Question: See plot here:

(from <URL>
How do I reproduce both the upper and lower portion of the barplot using ggplot2?
For example, I can produce the upper portion with
'''
ggplot(data.frame(x=rnorm(1000, 5)), aes(x=x)) + geom_bar() + scale_y_reverse()
'''
However now if I add any other 'geom_', such as another 'geom_bar()' the scale for y is reversed. Is it possible to apply the 'scale_y_reverse()' to only a specific 'geom_'?
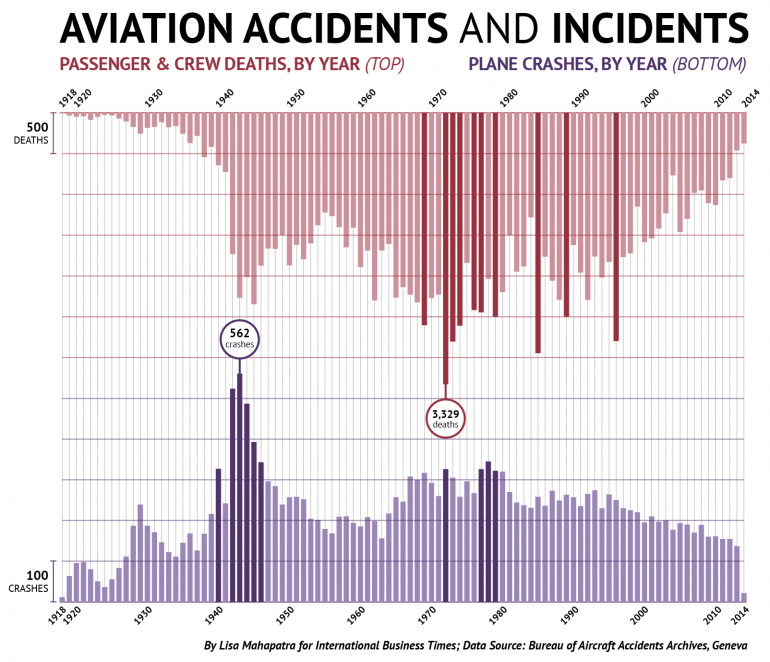
Answer: ggplot only like to have one y-axis scale. The easiest thing would be to basically reshape your data yourself. Here we can use 'geom_rect' to draw the data where ever we like and we can condition it on group time. Here's an example
'''
#sample data
dd<-data.frame(
year=rep(2000:2014, 2),
group=rep(letters[1:2], each=15),
count=rpois(30, 20)
)
'''
And now we can plot it. But first, let's define the offset to the top bars by finding the maxima height at a year and adding a bit of space
'''
height <- ceiling(max(tapply(dd$count, dd$year, sum))*1.10)
'''
And here's how we plot
'''
ggplot(dd) +
geom_rect(aes(xmin=year-.4, xmax=year+.4,
ymin=ifelse(group=="a", 0, height-count),
ymax=ifelse(group=="a", count, height), fill=group)) +
scale_y_continuous(expand=c(0,0))
'''
And that will give us